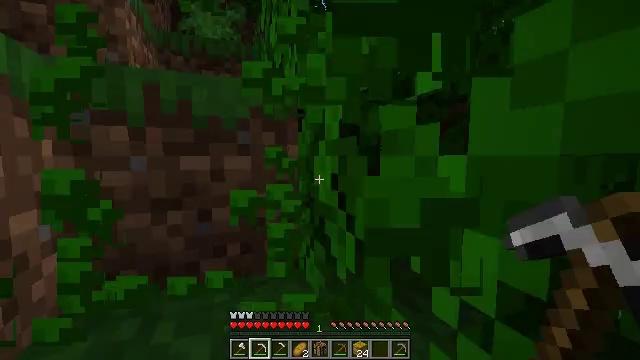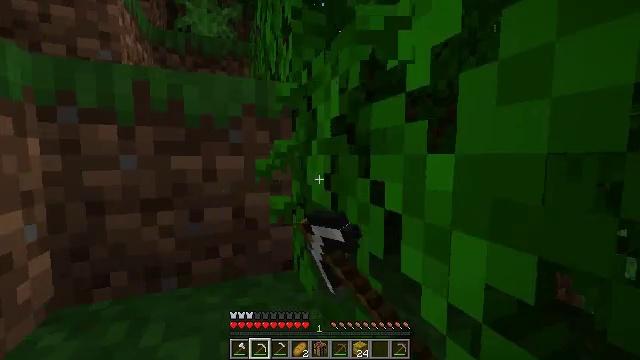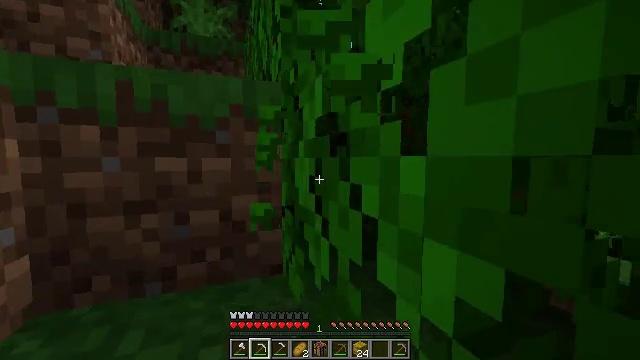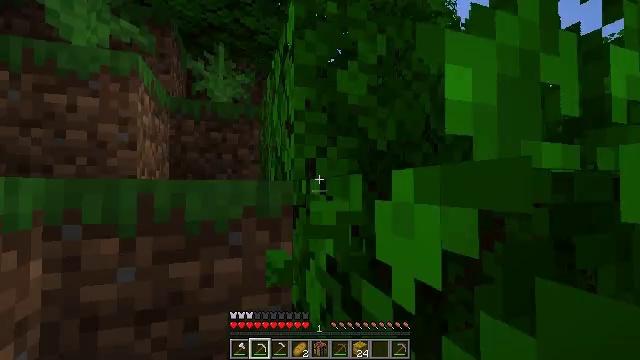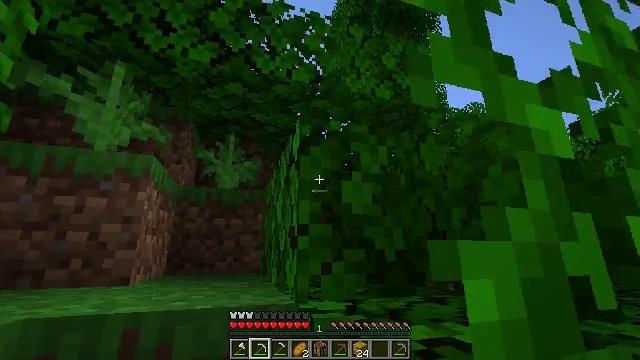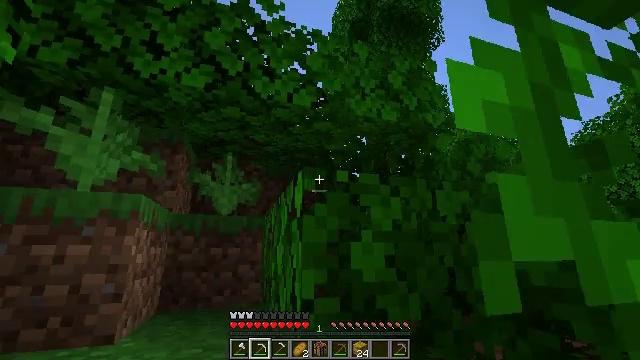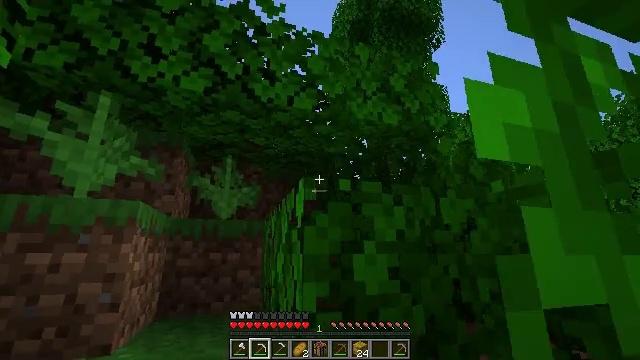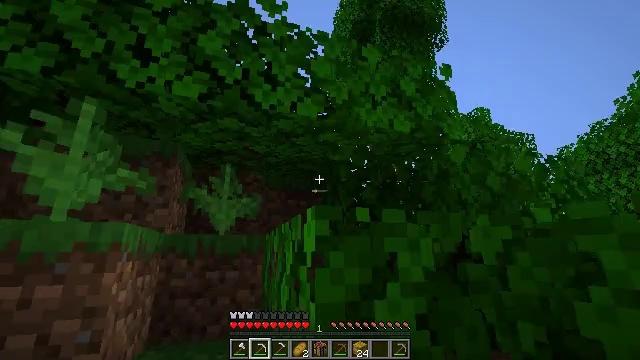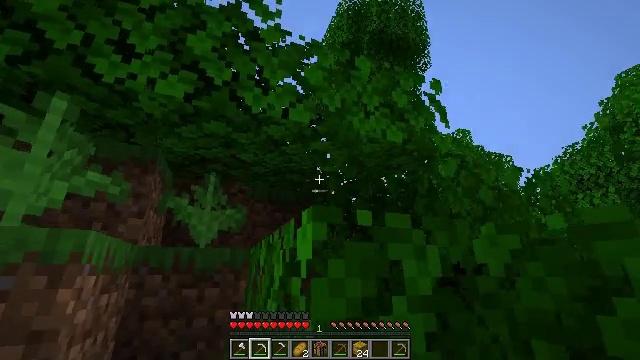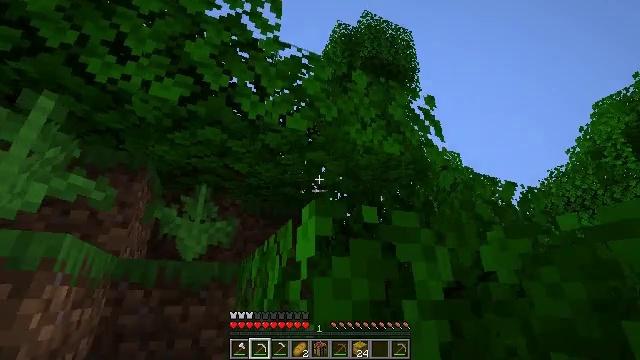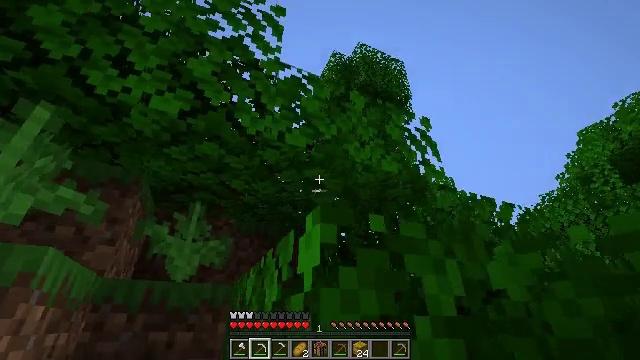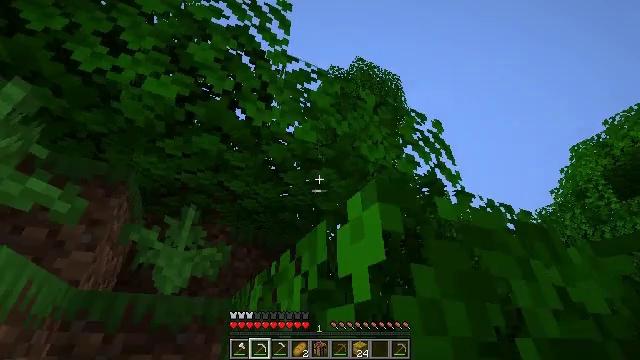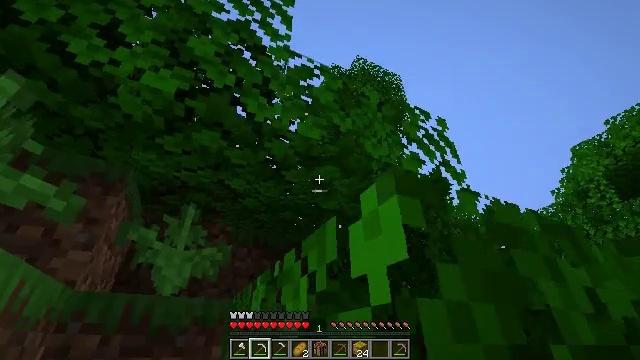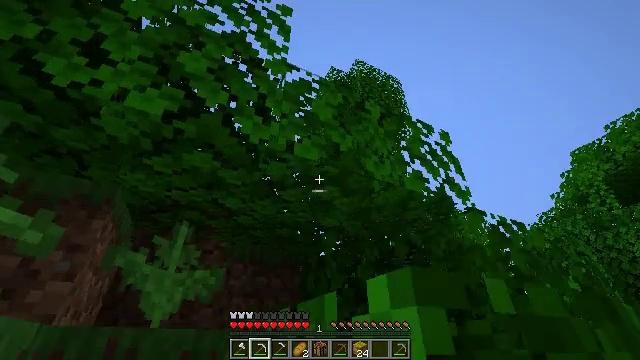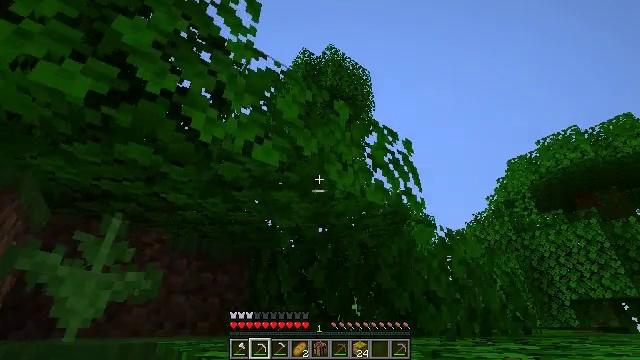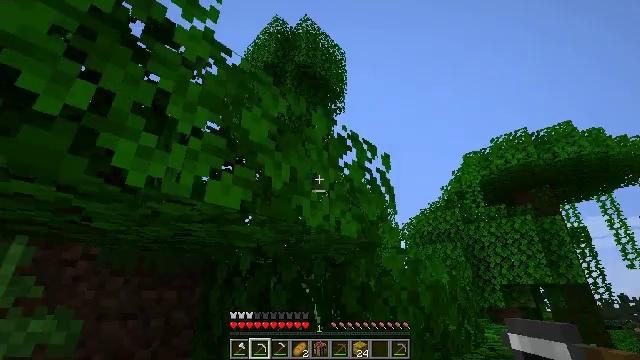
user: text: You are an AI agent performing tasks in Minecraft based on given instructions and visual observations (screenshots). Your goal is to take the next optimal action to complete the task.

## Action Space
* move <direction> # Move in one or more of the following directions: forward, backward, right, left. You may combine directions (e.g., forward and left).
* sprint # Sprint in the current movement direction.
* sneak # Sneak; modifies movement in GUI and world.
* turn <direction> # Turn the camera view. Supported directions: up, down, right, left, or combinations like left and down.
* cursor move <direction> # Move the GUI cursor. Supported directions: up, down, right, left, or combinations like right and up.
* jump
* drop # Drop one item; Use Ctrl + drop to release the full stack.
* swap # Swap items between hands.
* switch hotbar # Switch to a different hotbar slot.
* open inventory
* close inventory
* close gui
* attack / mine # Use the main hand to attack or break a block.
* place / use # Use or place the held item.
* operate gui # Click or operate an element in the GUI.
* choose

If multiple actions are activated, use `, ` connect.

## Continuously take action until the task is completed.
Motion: motion action
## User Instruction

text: Attack the jungle leaves to remove it.
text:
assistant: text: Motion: move forward, attack / mine
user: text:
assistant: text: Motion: move forward, attack / mine
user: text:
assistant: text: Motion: move forward, turn left and up, jump
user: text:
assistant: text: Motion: move forward, sprint, turn up, jump
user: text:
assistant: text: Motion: move forward, sprint, jump
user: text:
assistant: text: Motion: move forward, sprint, jump
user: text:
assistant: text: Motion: move forward, sprint, jump
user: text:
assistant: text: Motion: move forward, sprint, turn right and up, jump
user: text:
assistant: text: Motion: move forward, sprint, turn right and up, jump
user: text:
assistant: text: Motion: move forward, sprint, turn right and up, jump
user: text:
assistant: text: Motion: move forward, sprint, turn right and up, jump
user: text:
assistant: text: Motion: move forward, sprint, jump
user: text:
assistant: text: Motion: move forward, sprint, jump
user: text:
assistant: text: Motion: move forward, sprint, turn right and down, jump
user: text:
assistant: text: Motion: move forward and move right, sprint, turn right and down, jump
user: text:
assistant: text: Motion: move forward and move right, sprint, turn right and down, jump
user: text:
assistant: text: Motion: move forward and move right, sprint, turn down, jump
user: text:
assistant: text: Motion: move forward and move right, sprint, turn down, jump
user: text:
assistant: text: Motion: move forward and move right, sprint, turn down, jump
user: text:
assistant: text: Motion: move forward and move right, sprint, turn down, jump
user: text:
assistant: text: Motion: move forward and move right, sprint, turn down, jump
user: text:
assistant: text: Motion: move forward and move right, sprint, turn down, jump
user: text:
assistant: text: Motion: move forward and move right, sprint, turn down, jump
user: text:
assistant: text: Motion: move forward and move right, sprint, turn down, jump
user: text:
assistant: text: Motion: move forward and move right, sprint, turn down, jump
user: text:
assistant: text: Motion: move forward and move right, sprint, turn right and down, jump
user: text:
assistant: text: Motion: move forward and move right, sprint, turn right and down, jump
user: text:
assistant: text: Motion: move forward and move right, sprint, turn right and down, jump
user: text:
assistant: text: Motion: move forward and move right, sprint, jump
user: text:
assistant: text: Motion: move forward and move right, sprint, jump